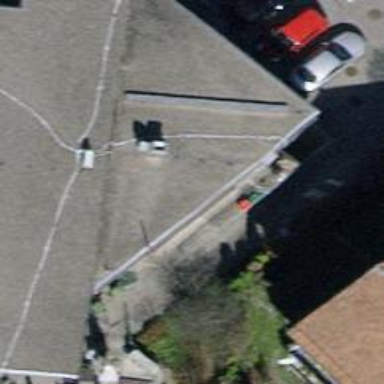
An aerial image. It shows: Building that houses restaurant.